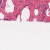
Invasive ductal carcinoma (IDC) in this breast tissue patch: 0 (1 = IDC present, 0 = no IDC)